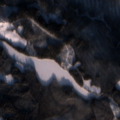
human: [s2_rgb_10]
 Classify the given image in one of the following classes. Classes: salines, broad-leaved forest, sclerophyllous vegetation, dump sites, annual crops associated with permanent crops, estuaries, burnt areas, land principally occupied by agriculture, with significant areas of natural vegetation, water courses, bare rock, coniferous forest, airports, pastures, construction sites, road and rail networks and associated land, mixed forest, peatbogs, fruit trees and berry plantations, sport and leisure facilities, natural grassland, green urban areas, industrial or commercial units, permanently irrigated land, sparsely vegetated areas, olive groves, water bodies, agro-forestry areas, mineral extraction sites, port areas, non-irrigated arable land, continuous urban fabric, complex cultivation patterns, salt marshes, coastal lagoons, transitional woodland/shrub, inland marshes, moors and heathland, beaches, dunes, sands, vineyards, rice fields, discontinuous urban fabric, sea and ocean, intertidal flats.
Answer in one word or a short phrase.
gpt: coniferous forest, mixed forest